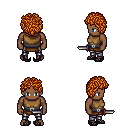
a pixel art fantasy rpg character, male body template, human, dark skin, leather chest armor, metal pants, dark blonde curly afro hairstyle, ghillies, dagger, four views (front, back, left, right), 2x2 character sprite sheet, small pixel art, hard edges, no anti-aliasing